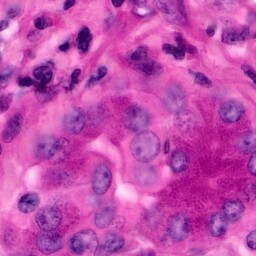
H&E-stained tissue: Pancreatic